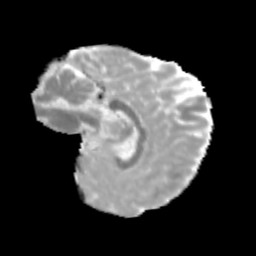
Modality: MD
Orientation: sagittal
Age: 12
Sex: male
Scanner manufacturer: siemens
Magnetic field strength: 3 T
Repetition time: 3.8 s
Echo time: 0.07 s